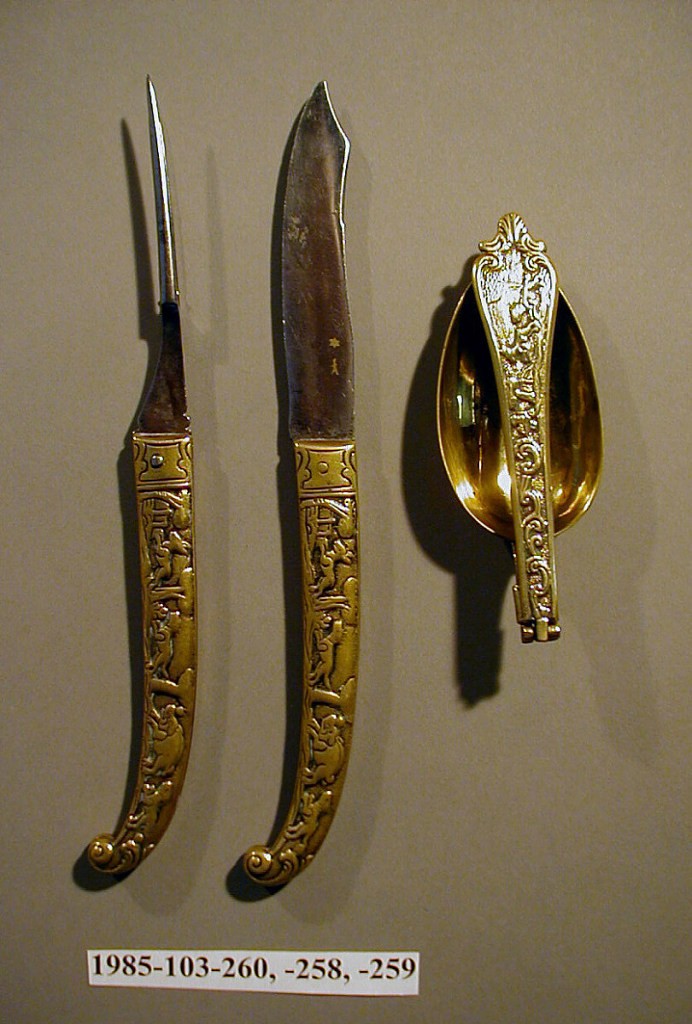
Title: Folding Knife From Traveling Cutlery Set
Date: ca. 1720–50
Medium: brass, steel
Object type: knife
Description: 1985-103-258/260: Sabre-shaped blade, pistol-shaped brass handle wit...;     1985-103-258: Sabre-shaped blade, pistol-shaped brass handle wit...;     1985-103-259: Oval-shaped spoon bowl, plain flat neck has small ...;     1985-103-260: Fork has two long tines, slightly bending outwards...